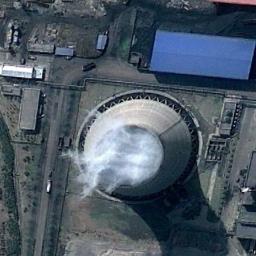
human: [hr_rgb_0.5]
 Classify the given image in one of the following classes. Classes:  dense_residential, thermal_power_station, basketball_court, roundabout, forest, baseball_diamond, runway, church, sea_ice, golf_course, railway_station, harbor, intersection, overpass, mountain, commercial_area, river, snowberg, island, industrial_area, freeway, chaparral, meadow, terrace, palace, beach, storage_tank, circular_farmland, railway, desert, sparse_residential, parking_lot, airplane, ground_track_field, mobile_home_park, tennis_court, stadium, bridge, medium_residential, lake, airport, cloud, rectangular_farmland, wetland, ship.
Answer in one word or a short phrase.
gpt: thermal_power_station